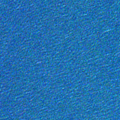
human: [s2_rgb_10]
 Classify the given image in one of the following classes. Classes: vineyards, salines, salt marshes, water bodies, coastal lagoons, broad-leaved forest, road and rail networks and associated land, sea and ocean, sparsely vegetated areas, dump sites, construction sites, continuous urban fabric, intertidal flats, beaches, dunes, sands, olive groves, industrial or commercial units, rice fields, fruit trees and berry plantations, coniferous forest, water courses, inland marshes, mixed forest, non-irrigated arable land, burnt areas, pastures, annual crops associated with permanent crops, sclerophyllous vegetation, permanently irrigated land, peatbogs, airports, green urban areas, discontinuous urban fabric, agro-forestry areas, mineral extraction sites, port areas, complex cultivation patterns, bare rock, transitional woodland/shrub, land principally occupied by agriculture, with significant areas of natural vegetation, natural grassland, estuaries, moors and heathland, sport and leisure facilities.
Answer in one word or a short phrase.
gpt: sea and ocean